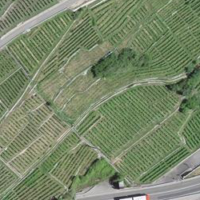
EUNIS habitat code: 40
Species observed at this site:
Sedum album
Campanula rapunculoides
Cymbalaria muralis